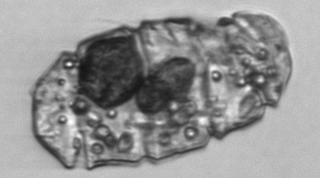
Label: Polykrikos